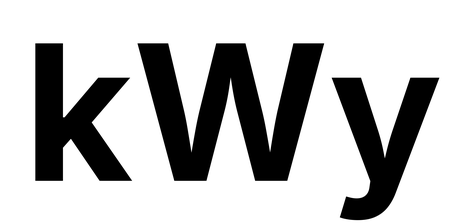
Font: Inter_Bold